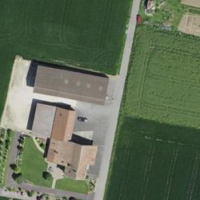
EUNIS habitat code: 25
Species observed at this site:
Urtica dioica